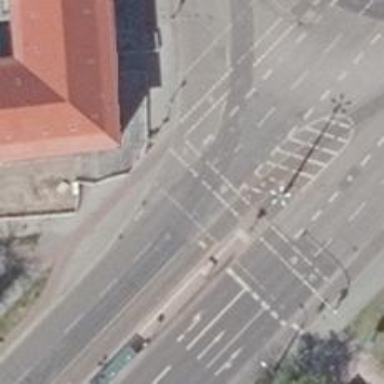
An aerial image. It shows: Road crossing with traffic signals.